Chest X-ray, AP view. Patient: 72 years old, sex F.
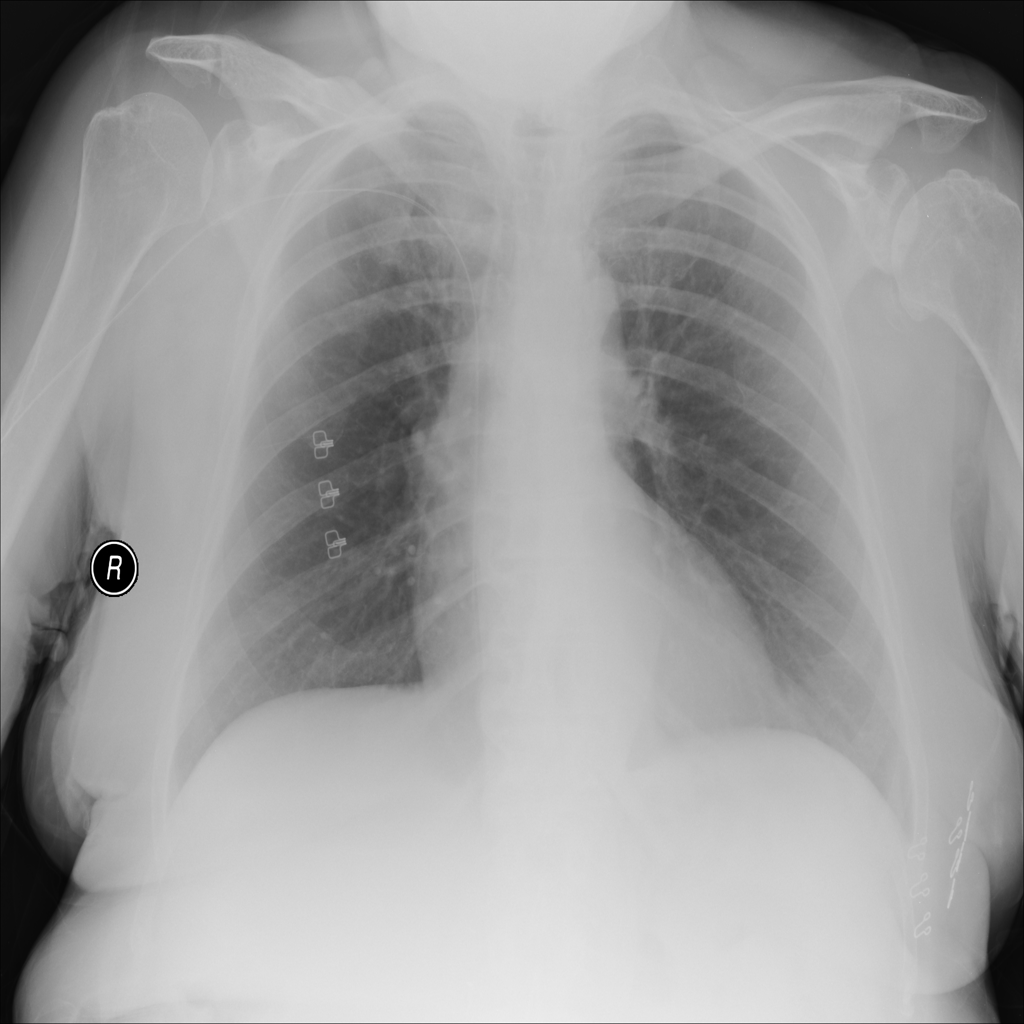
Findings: No Finding